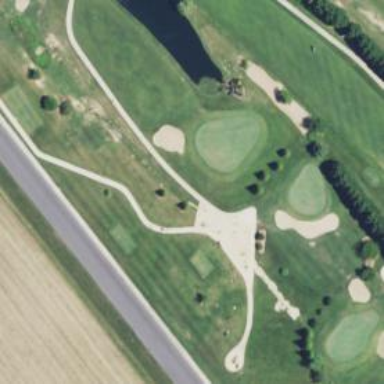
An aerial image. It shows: Golf hole.